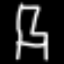
Label: chair